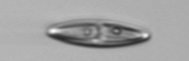
Label: pennate